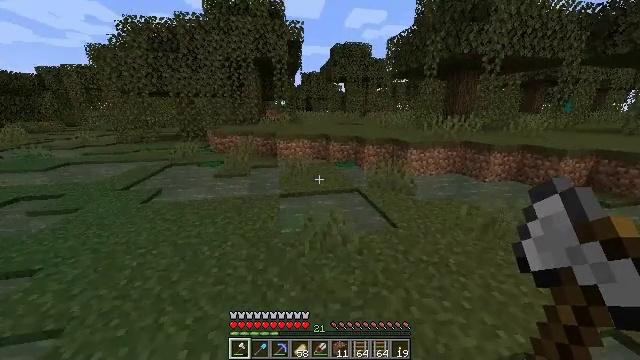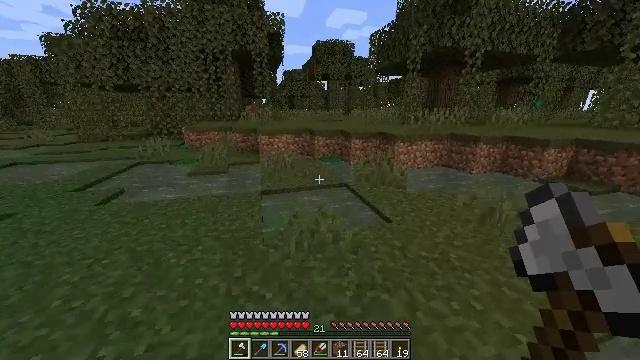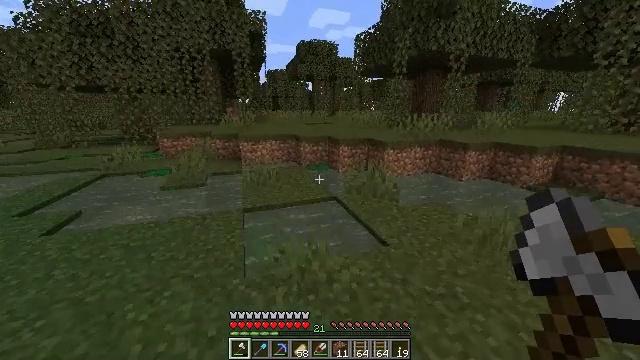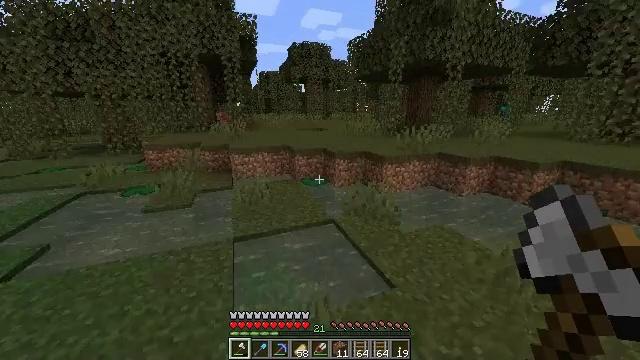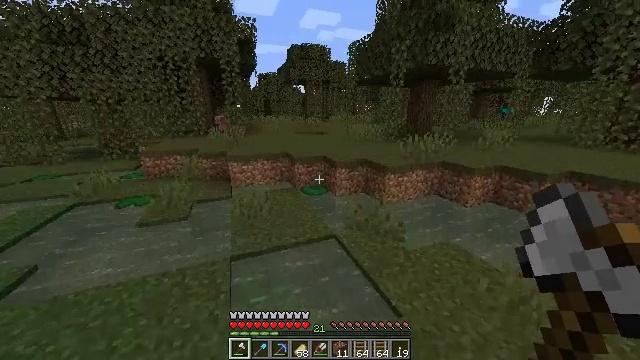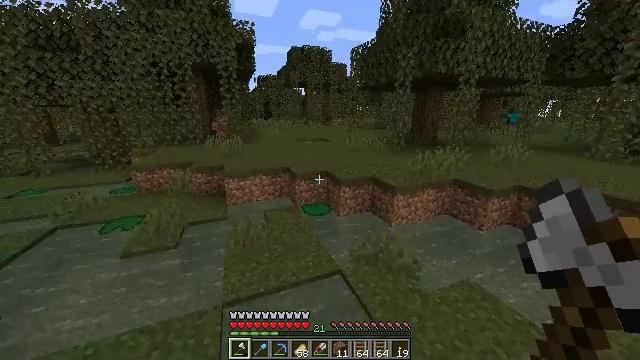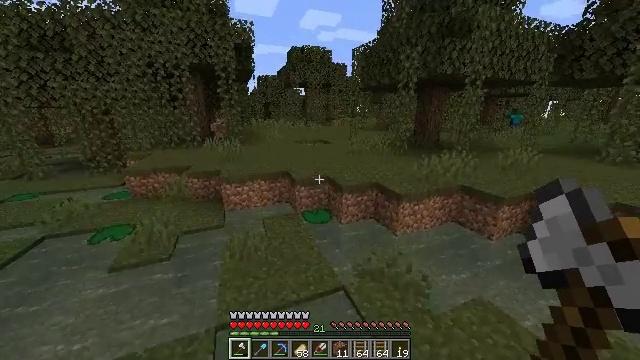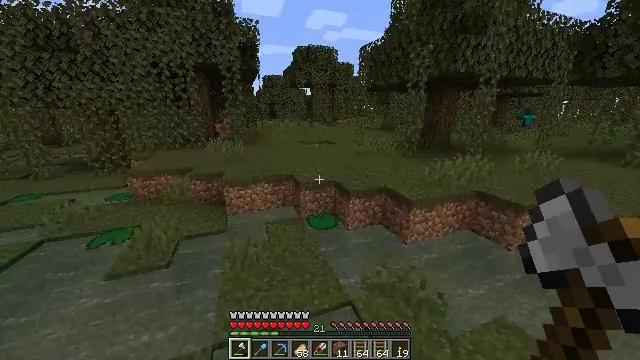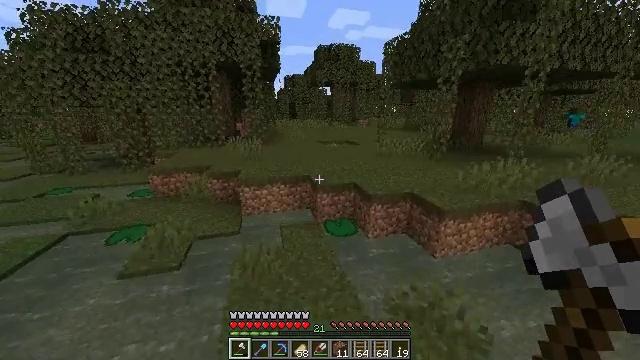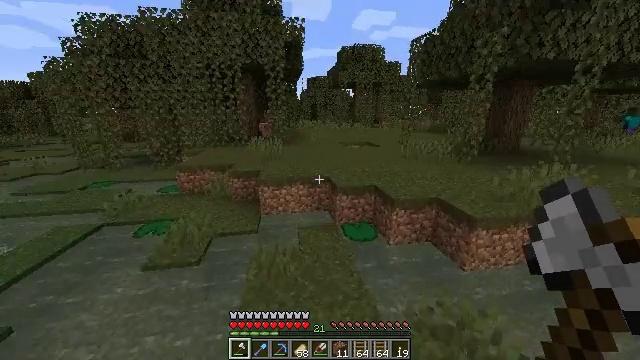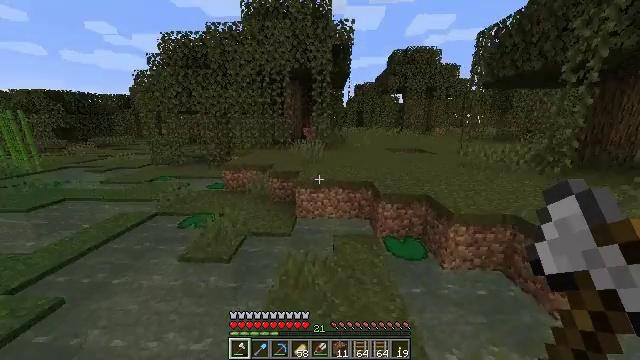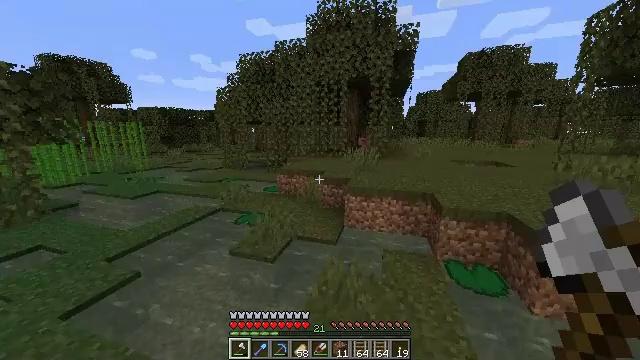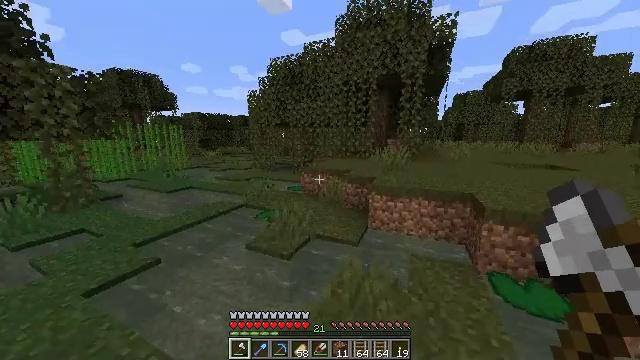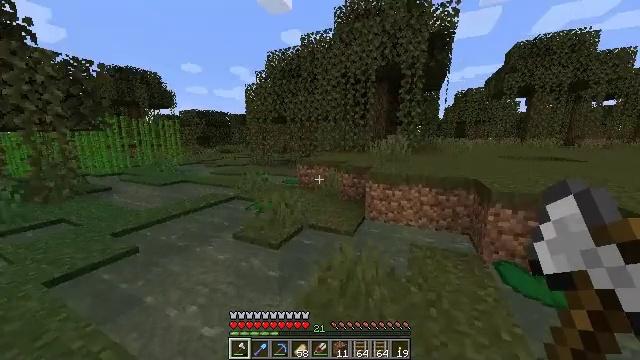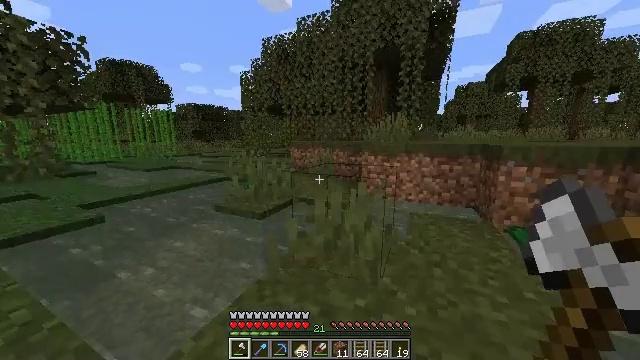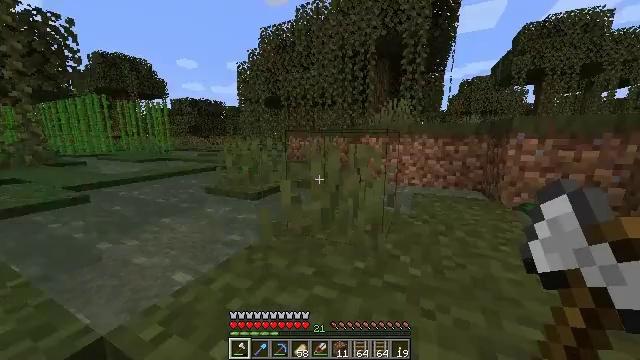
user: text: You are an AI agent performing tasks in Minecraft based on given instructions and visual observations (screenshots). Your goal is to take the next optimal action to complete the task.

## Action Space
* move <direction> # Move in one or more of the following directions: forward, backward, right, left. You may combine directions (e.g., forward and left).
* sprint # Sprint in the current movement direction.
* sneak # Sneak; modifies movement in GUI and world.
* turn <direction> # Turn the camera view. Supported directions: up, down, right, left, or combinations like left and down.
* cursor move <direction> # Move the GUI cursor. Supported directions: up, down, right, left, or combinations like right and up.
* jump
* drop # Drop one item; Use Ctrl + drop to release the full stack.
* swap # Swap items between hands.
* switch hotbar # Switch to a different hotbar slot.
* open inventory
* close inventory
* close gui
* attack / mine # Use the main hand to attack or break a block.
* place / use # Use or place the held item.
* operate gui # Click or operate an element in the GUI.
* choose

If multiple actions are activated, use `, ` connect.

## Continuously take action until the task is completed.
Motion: motion action
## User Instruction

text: Kill mobs.
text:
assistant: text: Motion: move forward, sprint, turn right, jump
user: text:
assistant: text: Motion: move forward, sprint, turn right, jump
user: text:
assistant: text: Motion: move forward, sprint, turn right, jump
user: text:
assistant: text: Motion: move forward, sprint, jump
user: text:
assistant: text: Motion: move forward, jump
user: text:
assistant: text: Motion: move forward, jump
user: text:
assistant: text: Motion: move forward, turn left, jump
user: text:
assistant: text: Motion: move forward, turn left, jump
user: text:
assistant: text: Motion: move forward, turn left, jump
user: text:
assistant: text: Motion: move forward, turn left and up, jump
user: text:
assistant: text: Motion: move forward, turn left and up, jump
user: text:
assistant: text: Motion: move forward, turn left and up, jump
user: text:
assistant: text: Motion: move forward, jump
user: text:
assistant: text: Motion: move forward, sprint, jump
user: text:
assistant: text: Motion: move forward, sprint, jump
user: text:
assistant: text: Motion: move forward, sprint, jump
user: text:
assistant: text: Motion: move forward, turn right, jump
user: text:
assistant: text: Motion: move forward, turn right, jump
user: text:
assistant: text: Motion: move forward, turn right and down, jump
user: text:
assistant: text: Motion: move forward, turn right and down, jump
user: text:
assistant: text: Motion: move forward, turn right and down, jump
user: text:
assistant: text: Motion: move forward, turn right and down, jump
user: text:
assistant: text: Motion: move forward, turn right and down, jump
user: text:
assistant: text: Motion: move forward, turn right, jump
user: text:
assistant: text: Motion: move forward, turn right, jump
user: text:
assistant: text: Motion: move forward, sprint, jump
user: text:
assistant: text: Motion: move forward, sprint, jump
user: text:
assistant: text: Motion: move forward, sprint, turn left, jump
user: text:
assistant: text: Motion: move forward, sprint, turn left, jump
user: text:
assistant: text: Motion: move forward, jump